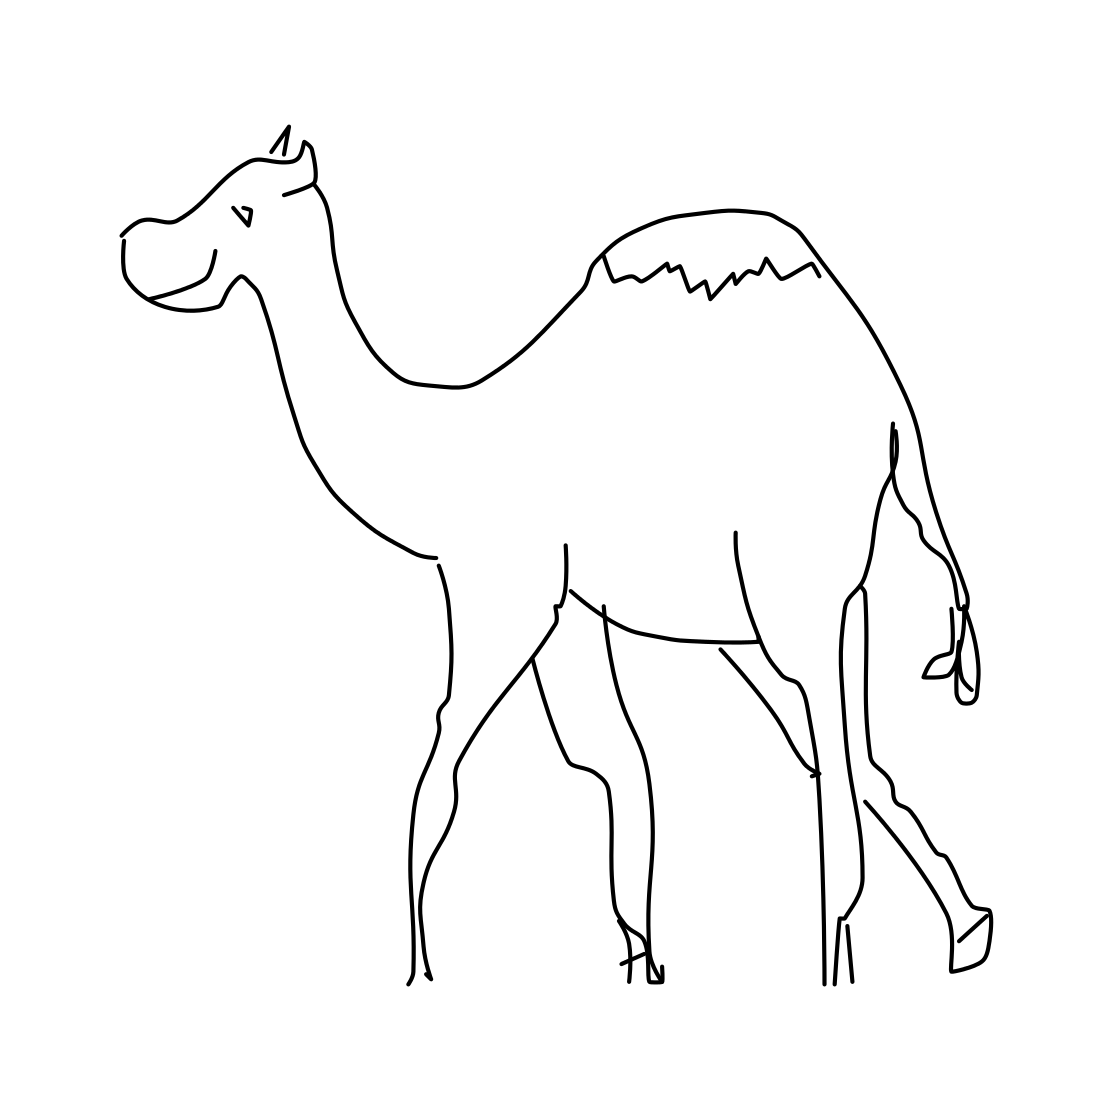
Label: camel